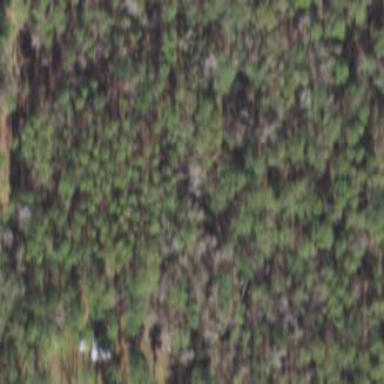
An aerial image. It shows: Forest with needle-leaved trees.